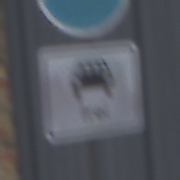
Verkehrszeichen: MehrfachbesetzePersonenkraftwagenFrei
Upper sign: Busssonderstreifen
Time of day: MorningAfternoon
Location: Outdoor (Urban)
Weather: Overcast
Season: NotSpecified
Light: Natural